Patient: sex F, age 71
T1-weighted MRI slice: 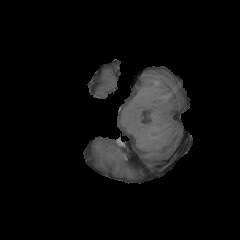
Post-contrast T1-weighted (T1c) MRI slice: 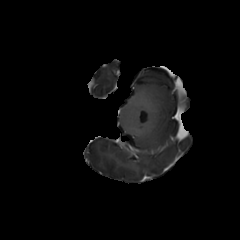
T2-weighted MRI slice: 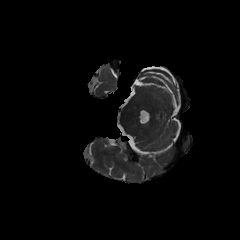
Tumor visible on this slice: no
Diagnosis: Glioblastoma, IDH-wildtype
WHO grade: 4